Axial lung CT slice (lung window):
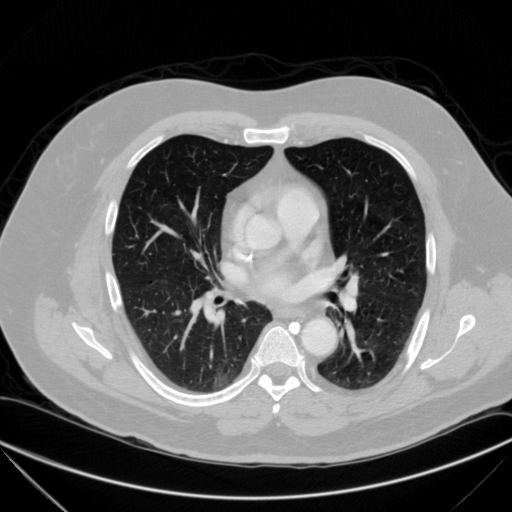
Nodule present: yes
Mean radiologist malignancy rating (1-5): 2.667